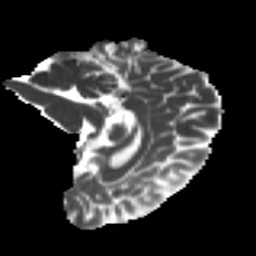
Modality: MD
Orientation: sagittal
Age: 23
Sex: female
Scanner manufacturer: ge
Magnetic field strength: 3 T
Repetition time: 7.8 s
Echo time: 0.0606 s